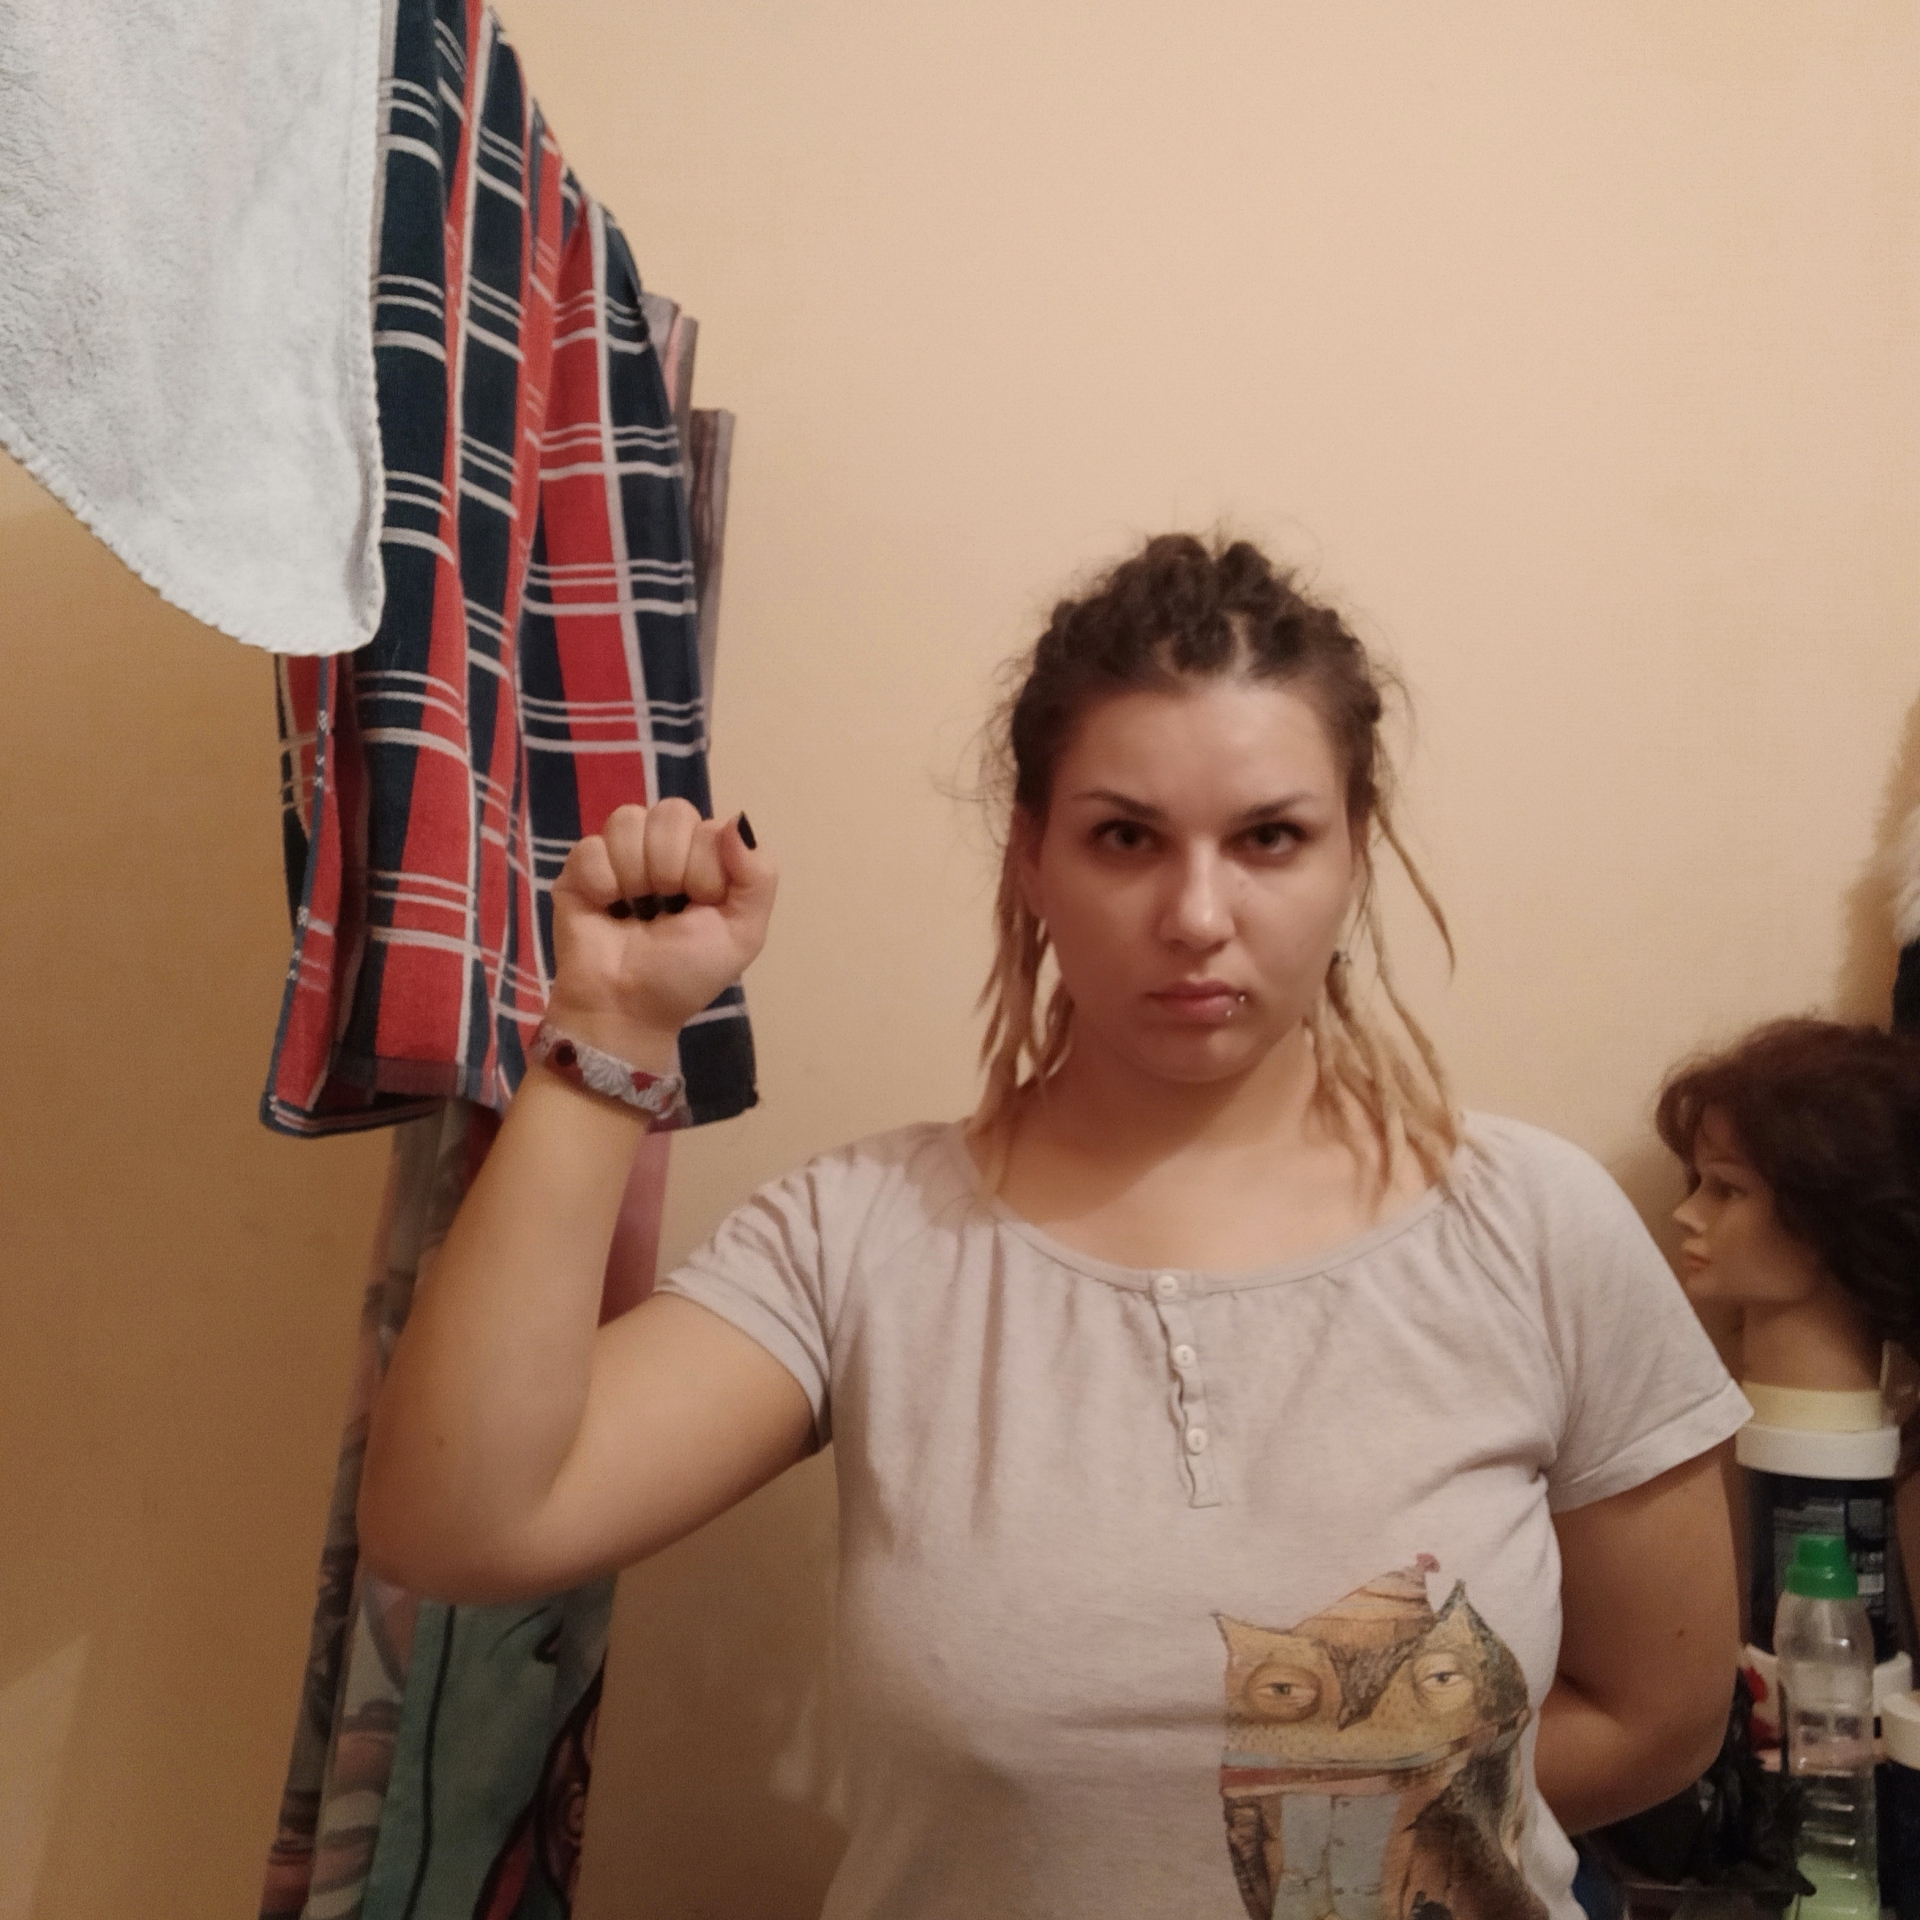
Label: clear